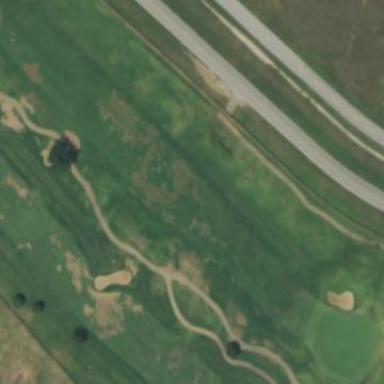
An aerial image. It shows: Grassy area designated as golf fairway.